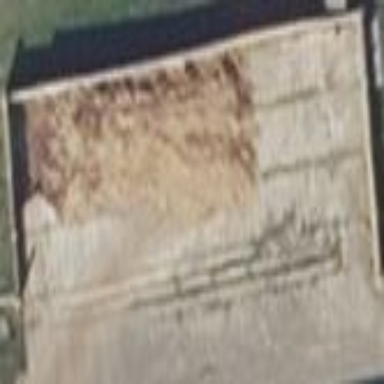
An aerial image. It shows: Bunker silo.